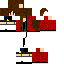
A female human skin with dark skin, wearing brown long hair dressed in a red hoodie and red shorts, featuring a closed mouth.